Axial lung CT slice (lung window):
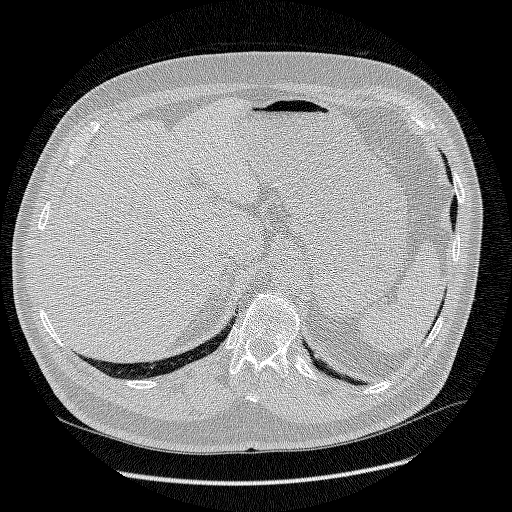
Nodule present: no